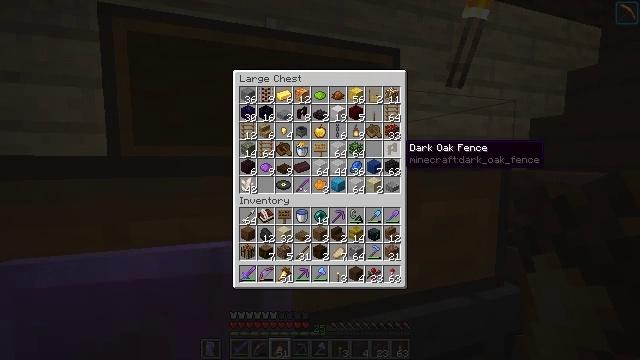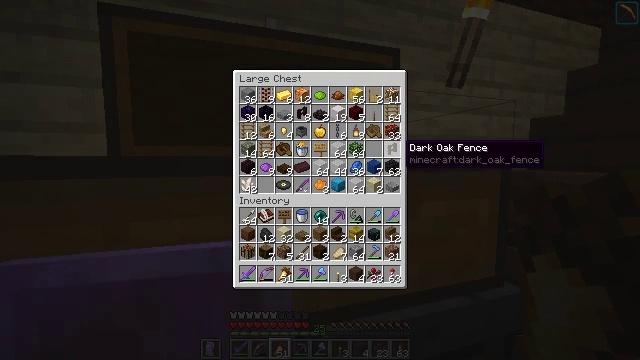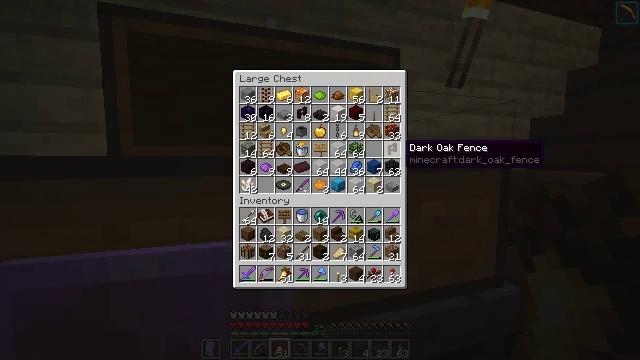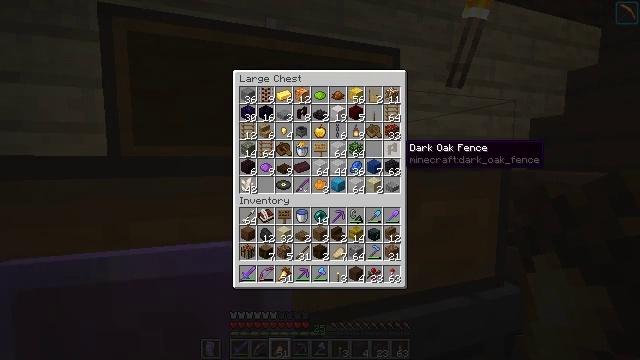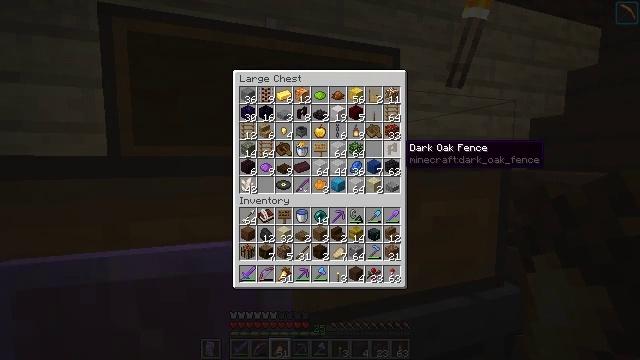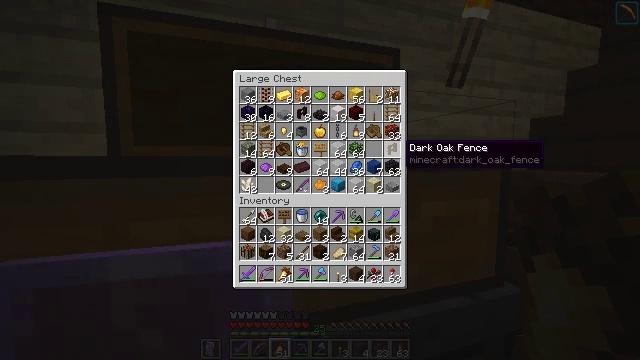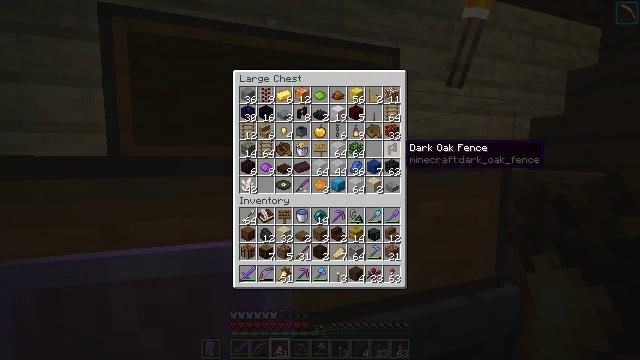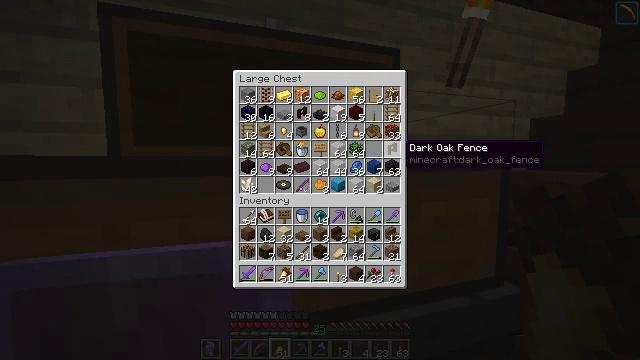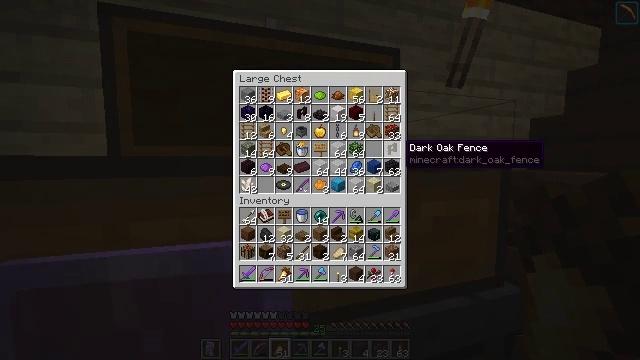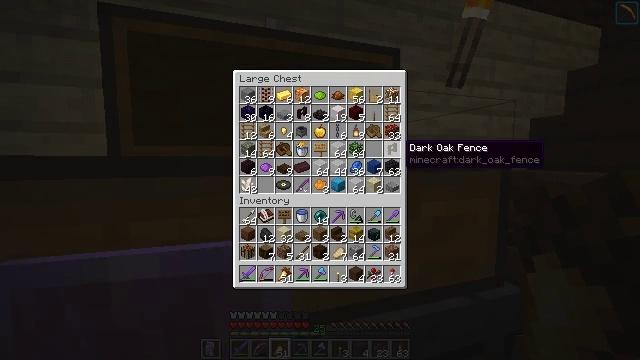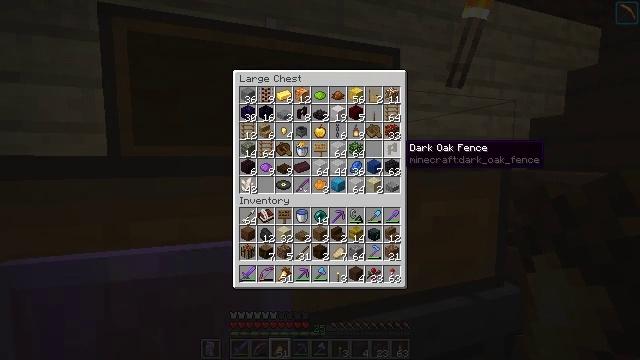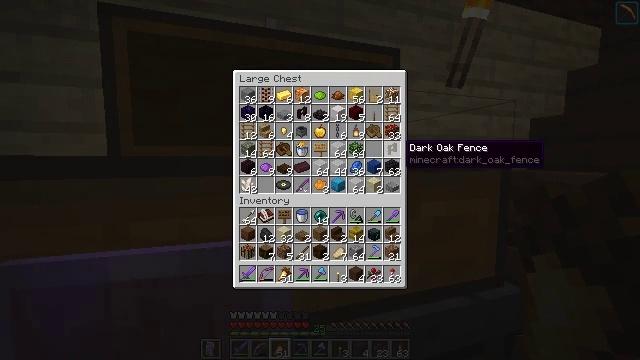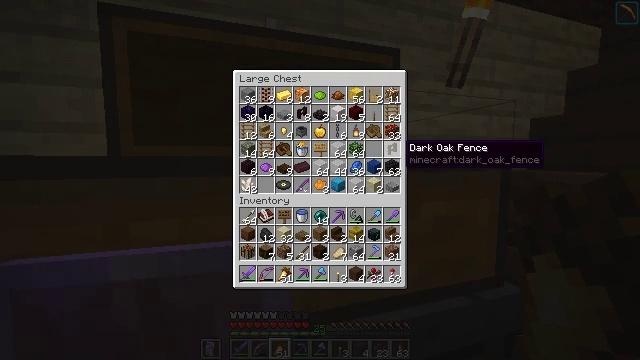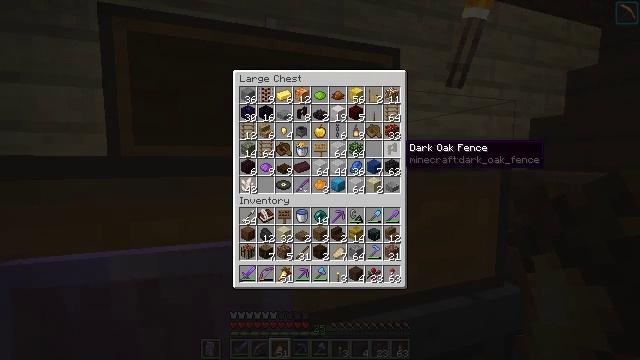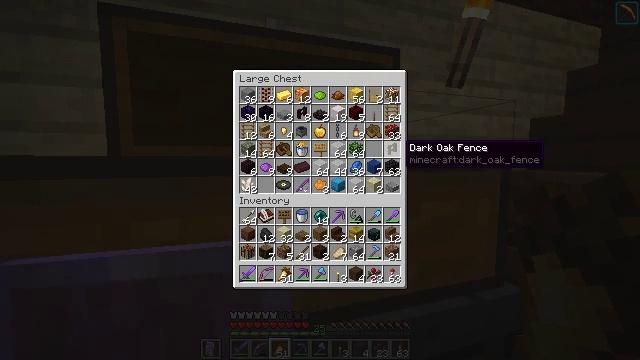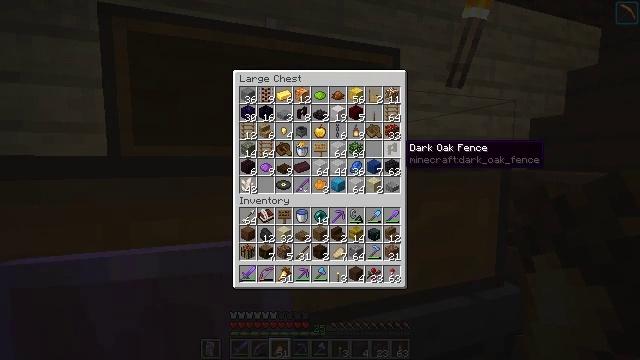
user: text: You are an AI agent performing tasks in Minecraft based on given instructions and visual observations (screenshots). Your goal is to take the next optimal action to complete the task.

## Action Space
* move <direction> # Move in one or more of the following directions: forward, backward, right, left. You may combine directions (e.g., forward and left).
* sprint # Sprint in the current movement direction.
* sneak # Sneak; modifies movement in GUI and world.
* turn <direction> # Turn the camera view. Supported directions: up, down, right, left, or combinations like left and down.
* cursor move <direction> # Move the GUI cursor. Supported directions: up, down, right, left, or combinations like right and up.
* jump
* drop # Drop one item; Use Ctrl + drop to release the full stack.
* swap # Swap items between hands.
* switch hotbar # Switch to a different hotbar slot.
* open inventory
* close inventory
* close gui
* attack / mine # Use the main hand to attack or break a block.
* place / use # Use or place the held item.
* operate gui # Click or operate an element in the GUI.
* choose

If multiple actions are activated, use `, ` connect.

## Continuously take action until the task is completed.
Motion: motion action
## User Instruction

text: Open crafting grid to make brown concrete powder.
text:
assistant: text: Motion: no_op
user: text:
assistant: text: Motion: no_op
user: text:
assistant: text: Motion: no_op
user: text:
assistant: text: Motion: no_op
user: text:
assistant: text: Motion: no_op
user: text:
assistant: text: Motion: no_op
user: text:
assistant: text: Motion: no_op
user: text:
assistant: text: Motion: no_op
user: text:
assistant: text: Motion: no_op
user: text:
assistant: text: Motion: no_op
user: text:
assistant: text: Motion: no_op
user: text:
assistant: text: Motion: no_op
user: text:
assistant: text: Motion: no_op
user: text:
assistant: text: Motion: no_op
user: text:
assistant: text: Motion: no_op
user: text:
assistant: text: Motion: no_op
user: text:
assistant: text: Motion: no_op
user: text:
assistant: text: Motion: no_op
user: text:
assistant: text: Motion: no_op
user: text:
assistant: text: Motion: no_op
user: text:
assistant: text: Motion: no_op
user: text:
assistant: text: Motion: no_op
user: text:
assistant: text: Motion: no_op
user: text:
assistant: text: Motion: no_op
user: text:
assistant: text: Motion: no_op
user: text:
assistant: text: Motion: no_op
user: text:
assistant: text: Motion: no_op
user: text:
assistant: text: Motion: no_op
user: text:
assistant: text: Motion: no_op
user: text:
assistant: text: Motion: no_op